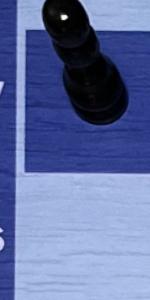
Label: Empty